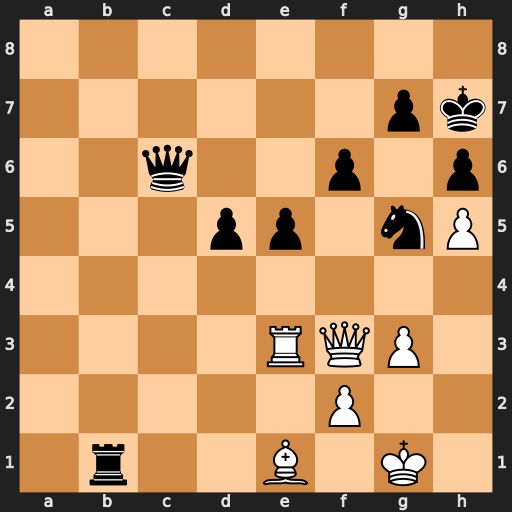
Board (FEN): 8/6pk/2q2p1p/3pp1nP/8/4RQP1/5P2/1r2B1K1
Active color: w
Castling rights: -
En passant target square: -
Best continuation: Qf5+ Kh8 Qxb1